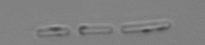
Label: Skeletonema